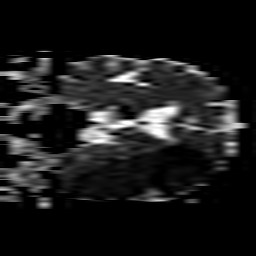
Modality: ADC
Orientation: coronal
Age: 81
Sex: male
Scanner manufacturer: philips
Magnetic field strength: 3 T
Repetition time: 4.075 s
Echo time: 0.06024 s